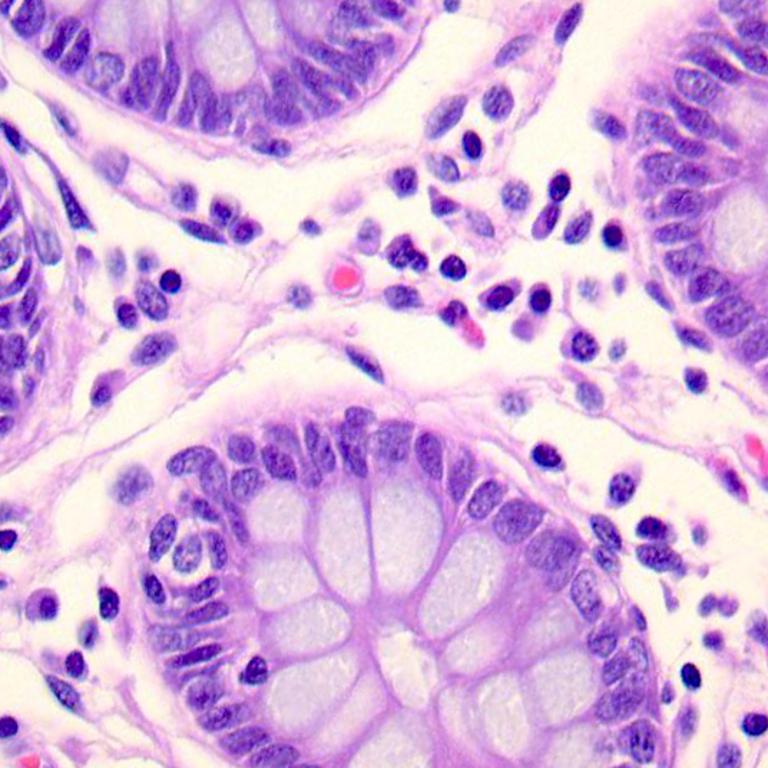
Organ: colon
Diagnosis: benign